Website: apple
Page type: address-validator
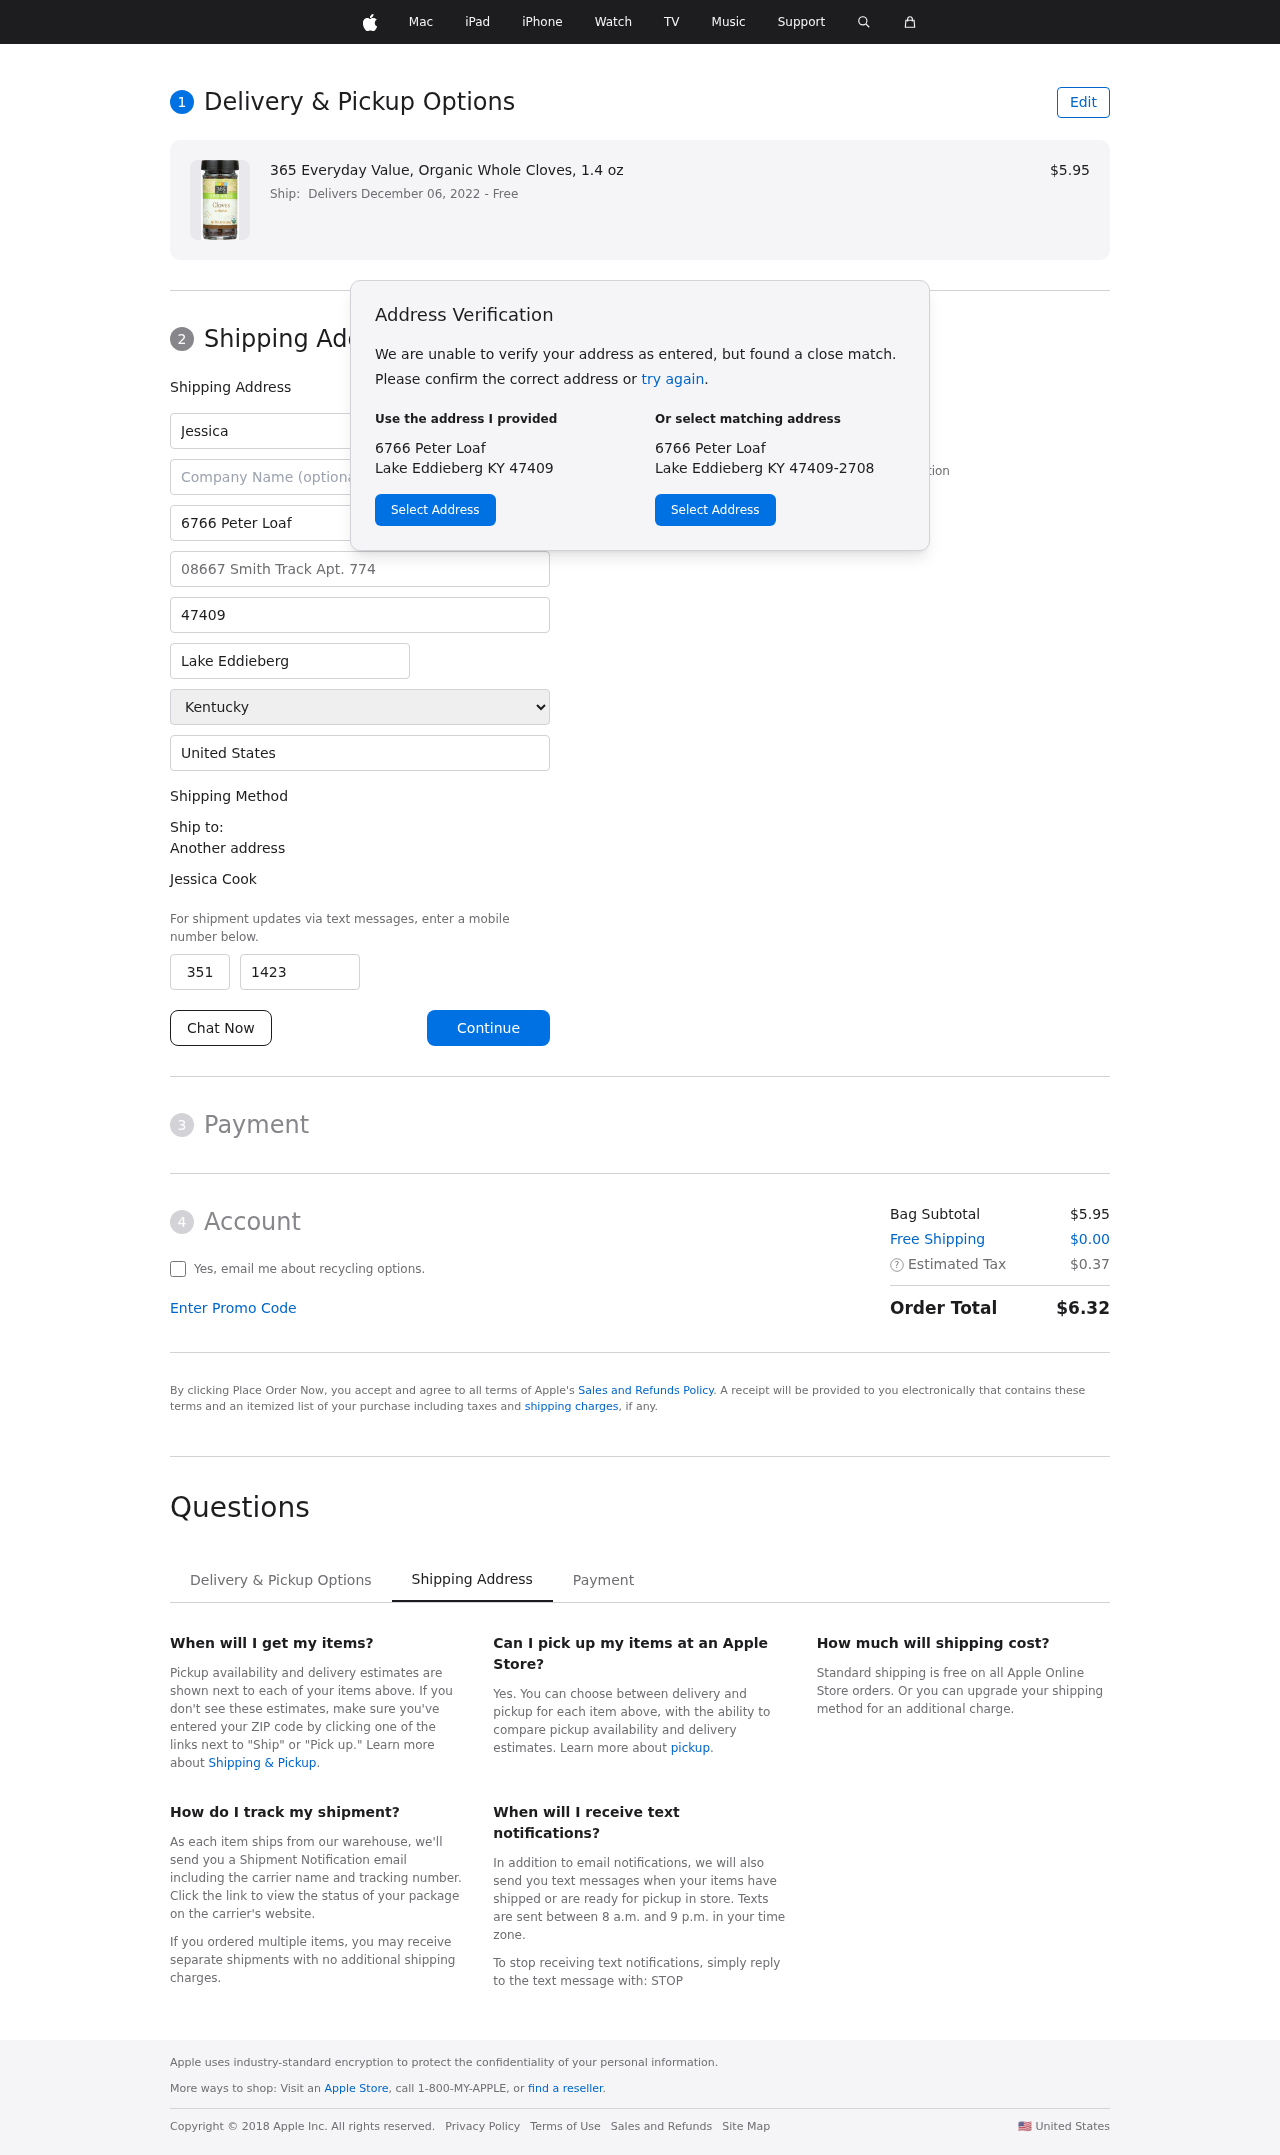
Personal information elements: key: PII_CITY
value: Lake Eddieberg
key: PII_COUNTRY
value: United States
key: PII_FIRSTNAME
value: Jessica
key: PII_FULLNAME
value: Jessica Cook
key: PII_LASTNAME
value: Cook
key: PII_PHONE_AREA
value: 351
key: PII_PHONE_SUFFIX
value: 1423
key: PII_POSTCODE
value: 47409
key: PII_STATE
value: Kentucky
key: PII_STREET
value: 6766 Peter Loaf
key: PII_STREET2
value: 08667 Smith Track Apt. 774
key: PII_CITY_STATE_ZIP
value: Lake Eddieberg KY 47409
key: PII_STATE_ABBR
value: KY
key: PII_POSTCODE_FULL
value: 47409
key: PII_POSTCODE_NUMERIC
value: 47409
Product elements: key: PRODUCT1_NAME
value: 365 Everyday Value, Organic Whole Cloves, 1.4 oz
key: PRODUCT1_PRICE
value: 5.95
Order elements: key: ORDER_DELIVERY_DATE
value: Delivers December 06, 2022
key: ORDER_SUBTOTAL
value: $5.95
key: ORDER_SHIPPING_COST
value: $0.00
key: ORDER_TAX
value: $0.37
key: ORDER_TOTAL
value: $6.32